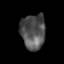
Tissue: skin
Cell type: Epithelial cells
Senescence score: 0.156
Nuclear area (px): 846
Mean DAPI intensity: 81.831